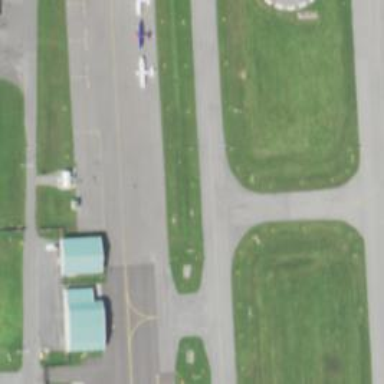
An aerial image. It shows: View of taxiway at the airport.